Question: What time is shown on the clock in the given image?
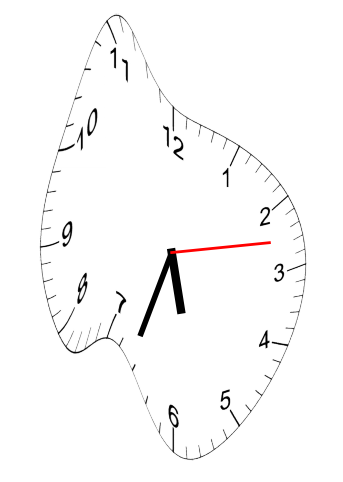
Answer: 05:33:13